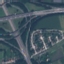
Label: Highway